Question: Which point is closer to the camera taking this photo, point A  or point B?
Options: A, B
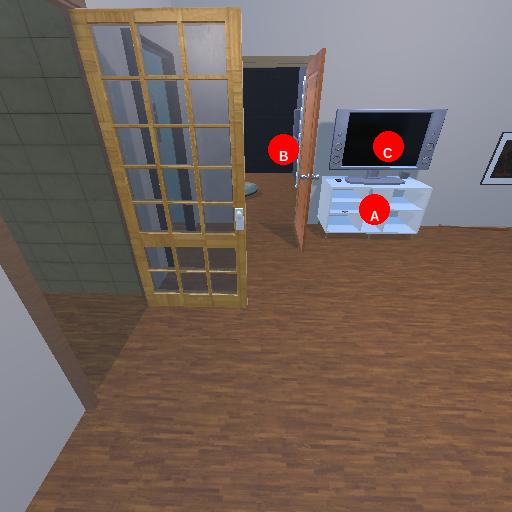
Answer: A